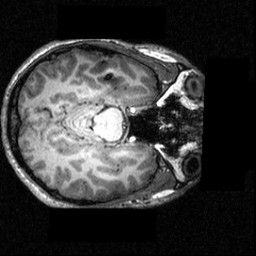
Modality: T1w
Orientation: axial
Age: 20
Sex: male
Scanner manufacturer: siemens
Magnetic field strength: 3.951 T
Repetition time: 1.5 s
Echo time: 0.00335 s